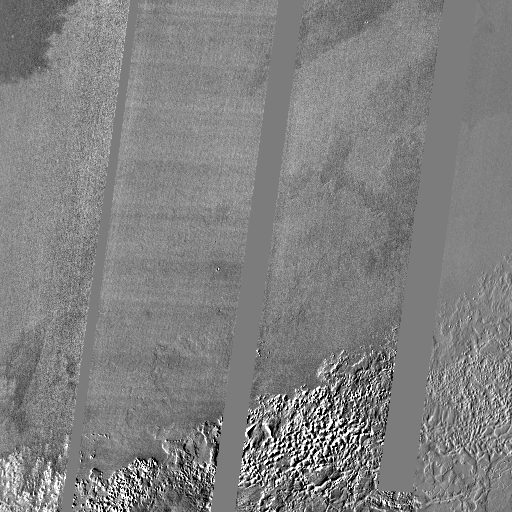
Crater classes present: Background, Other